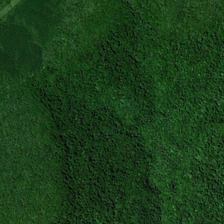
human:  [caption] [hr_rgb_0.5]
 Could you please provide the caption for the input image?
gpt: many green trees are in a forest .

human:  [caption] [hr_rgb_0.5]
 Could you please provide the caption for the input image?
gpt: many green trees are in a forest .

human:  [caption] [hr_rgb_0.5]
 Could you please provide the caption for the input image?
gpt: many green trees are in a forest .

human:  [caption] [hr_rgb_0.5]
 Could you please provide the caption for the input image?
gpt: many green trees are in a forest .

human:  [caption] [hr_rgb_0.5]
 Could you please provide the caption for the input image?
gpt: many green trees are in a forest .